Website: macys
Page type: billing-address
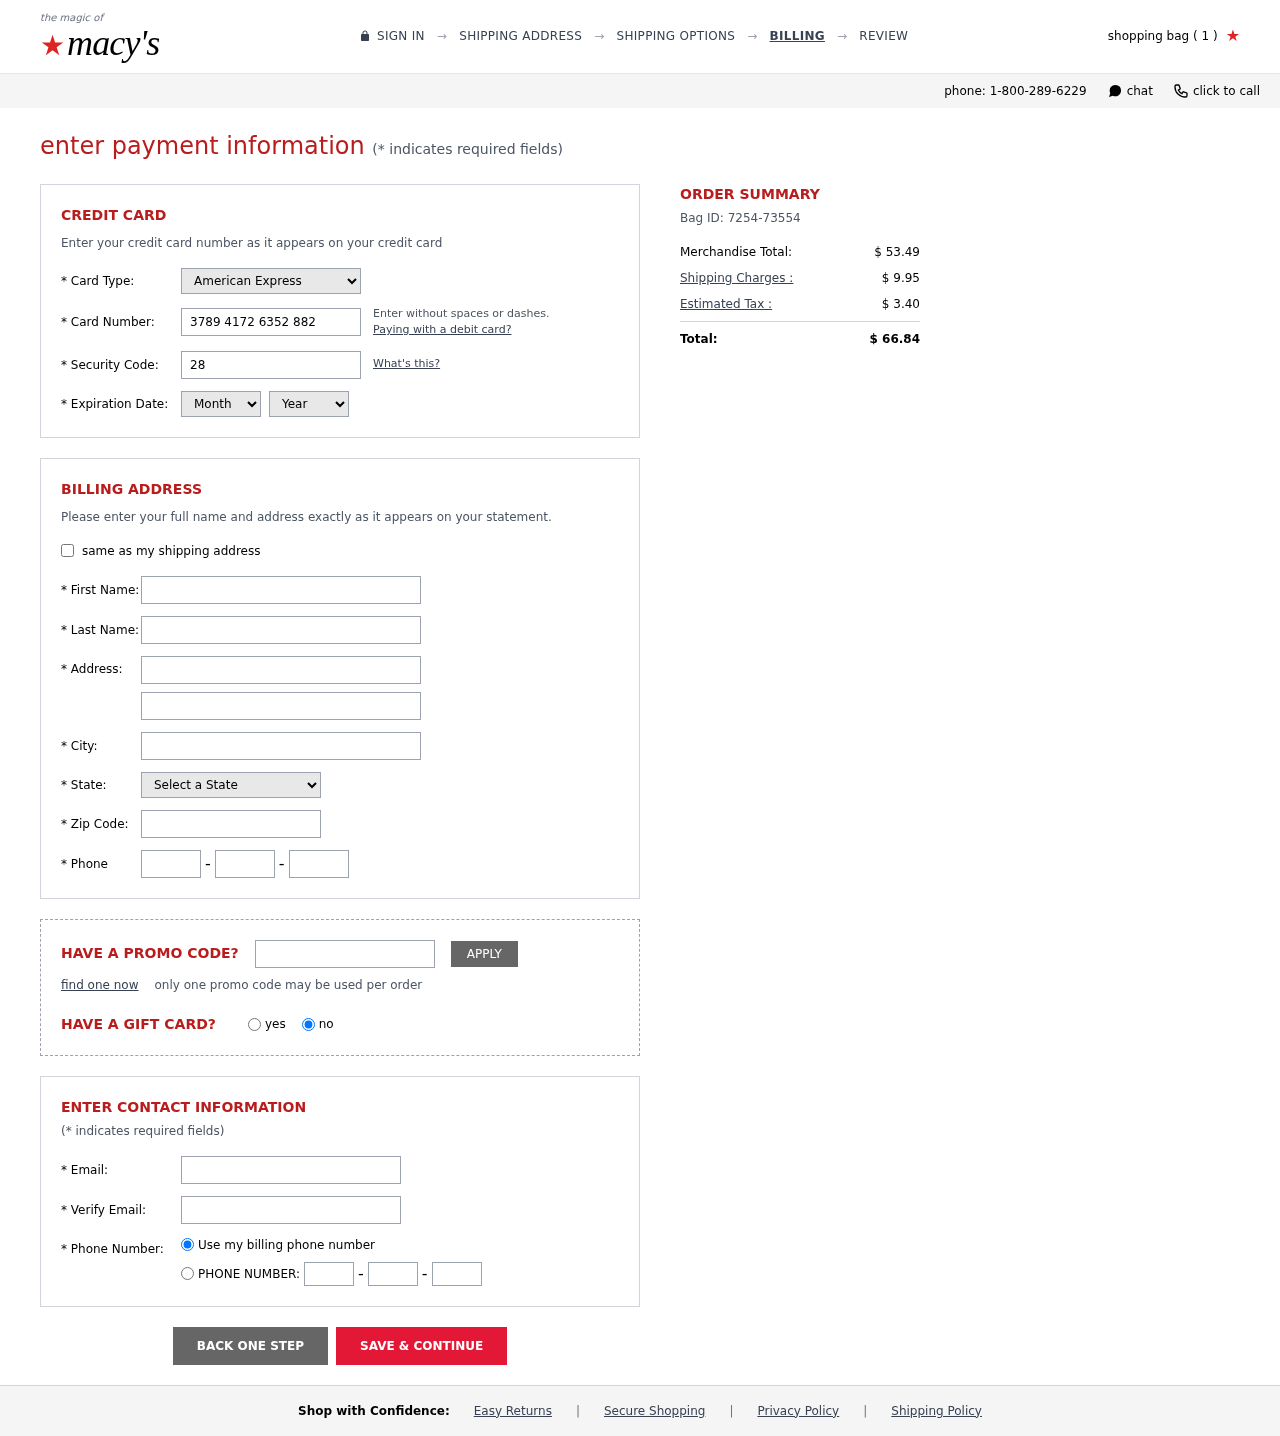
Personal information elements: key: PII_CARD_CVV
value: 2808
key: PII_CARD_EXPIRY_MONTH
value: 07
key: PII_CARD_EXPIRY_YEAR
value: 26
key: PII_CARD_NUMBER
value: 3789 4172 6352 882
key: PII_CARD_TYPE
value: American Express
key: PII_CITY
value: Frankstad
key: PII_EMAIL
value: carmen.gibbs@hotmail.com
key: PII_FIRSTNAME
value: Carmen
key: PII_LASTNAME
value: Gibbs
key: PII_PHONE_AREA
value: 654
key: PII_PHONE_PREFIX
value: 415
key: PII_PHONE_SUFFIX
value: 7239
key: PII_POSTCODE
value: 20749
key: PII_STATE_ABBR
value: CA
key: PII_STREET
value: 9880 Stephen Dam Apt. 993
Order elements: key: ORDER_NUM_ITEMS
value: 1
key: ORDER_ID
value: Bag ID: 7254-73554
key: ORDER_SUBTOTAL
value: $ 53.49
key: ORDER_SHIPPING_COST
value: $ 9.95
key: ORDER_TAX
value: $ 3.40
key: ORDER_TOTAL
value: $ 66.84